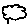
Label: cloud